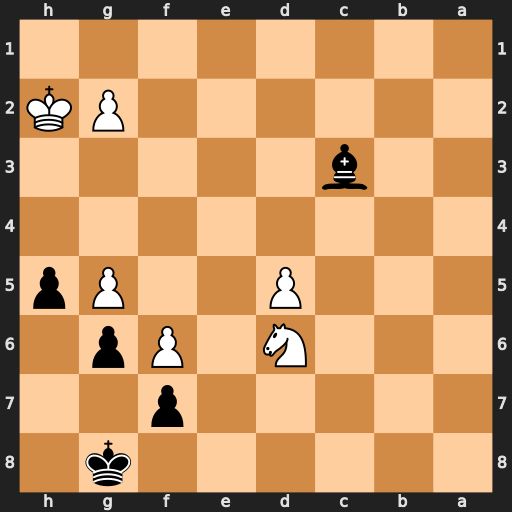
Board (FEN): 6k1/5p2/3N1Pp1/3P2Pp/8/2b5/6PK/8
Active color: b
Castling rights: -
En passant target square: -
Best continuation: Be5+ Kg1 Bxd6